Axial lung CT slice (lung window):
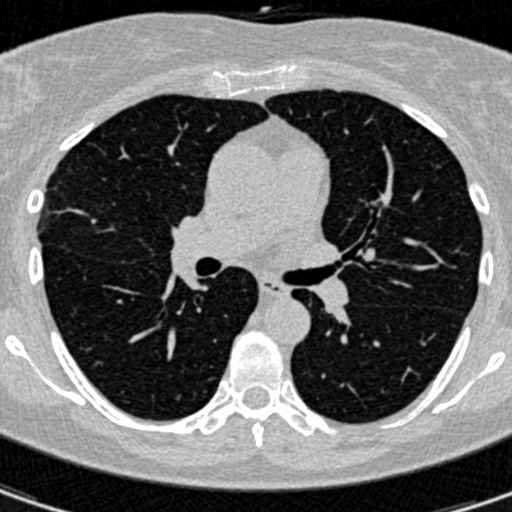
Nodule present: no